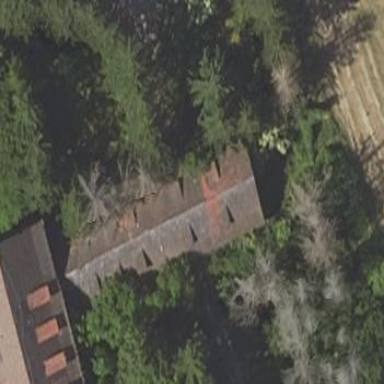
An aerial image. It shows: Ruins of building.